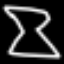
Label: hourglass